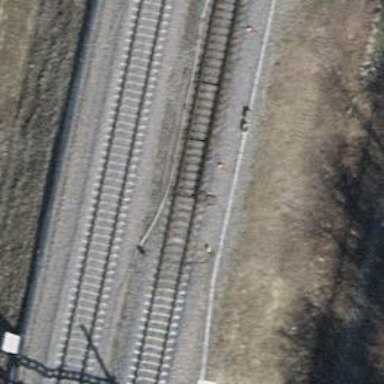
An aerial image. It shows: Railway switch.